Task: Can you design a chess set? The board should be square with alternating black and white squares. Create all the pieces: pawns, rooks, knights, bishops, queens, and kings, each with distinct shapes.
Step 406:
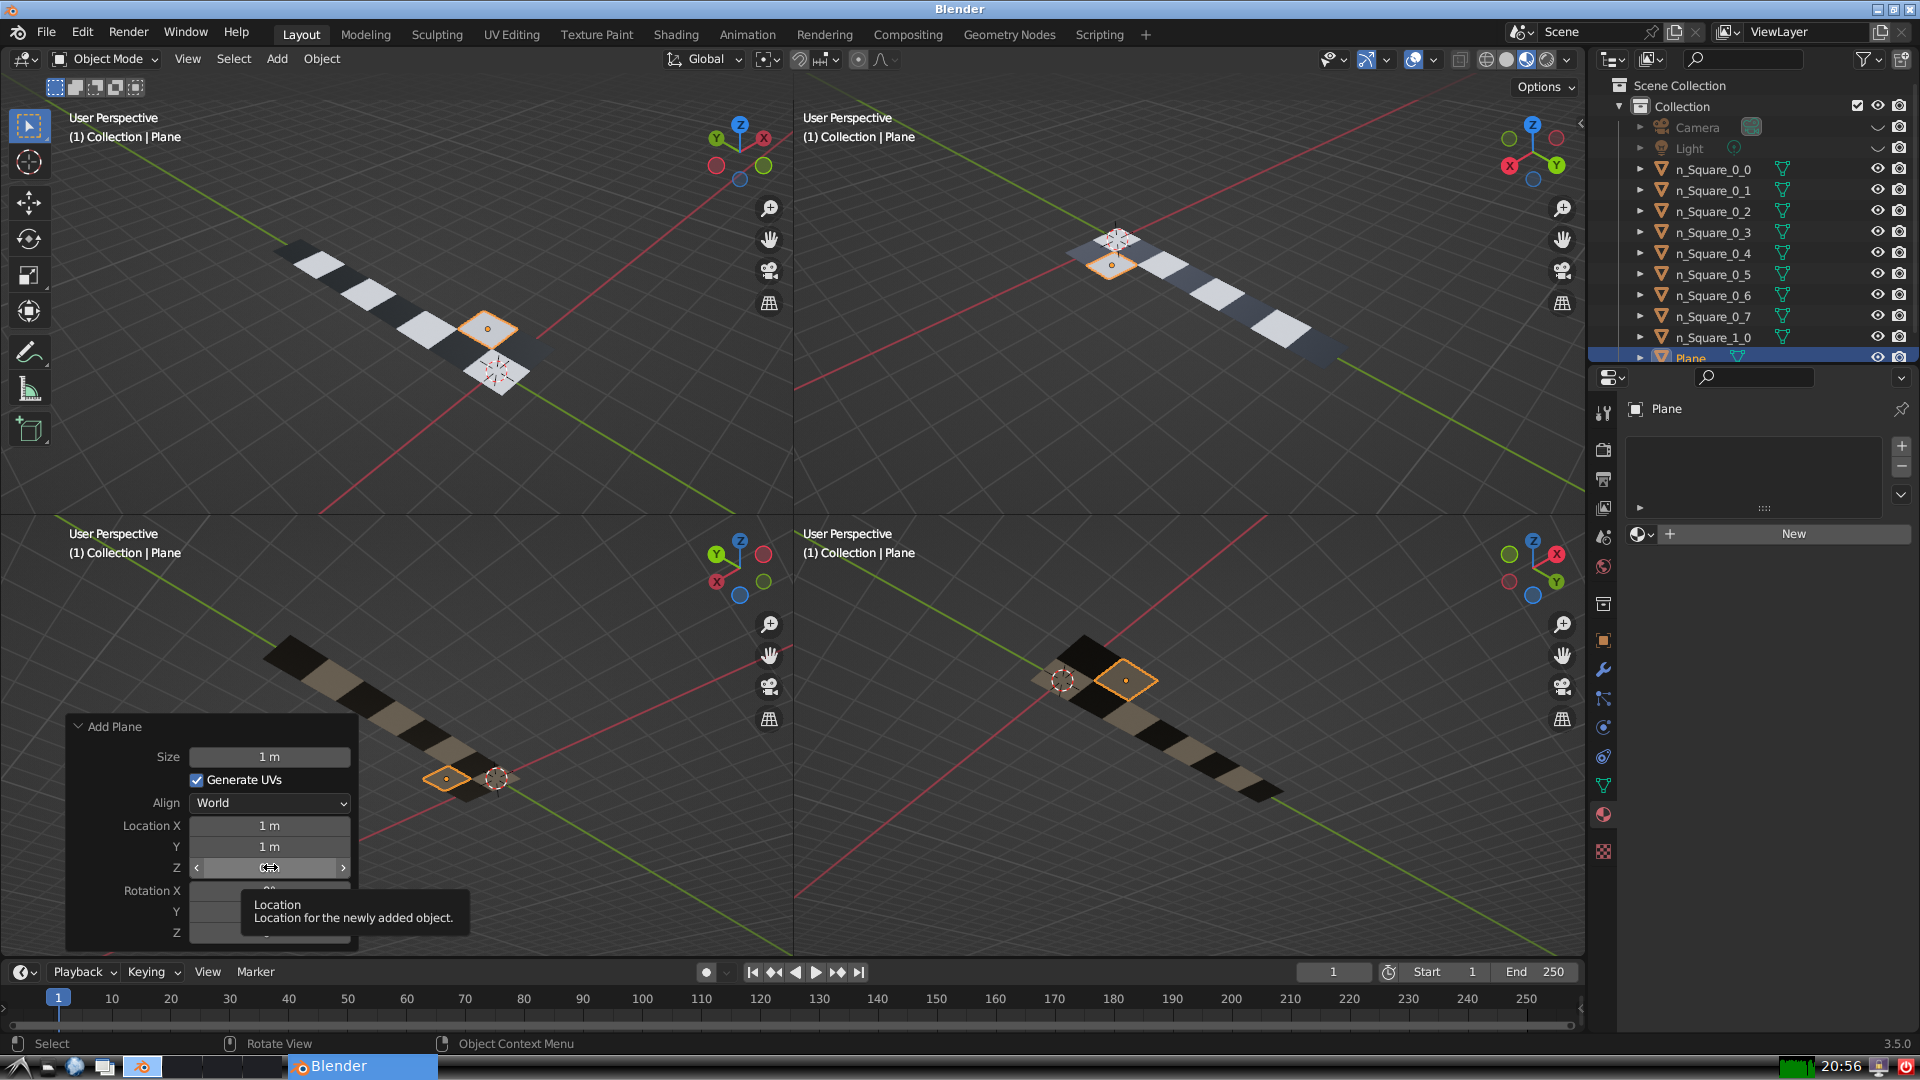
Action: click: no